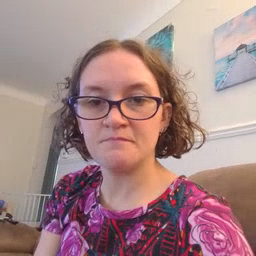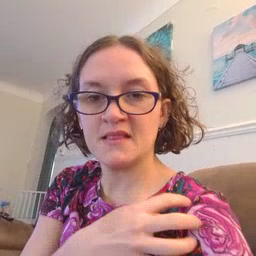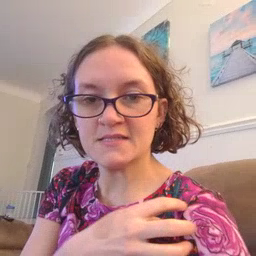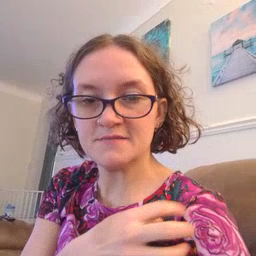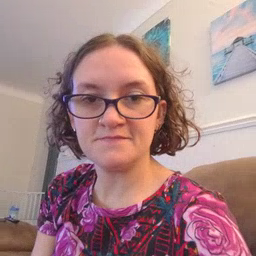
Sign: police